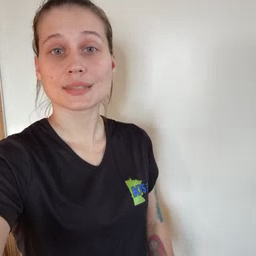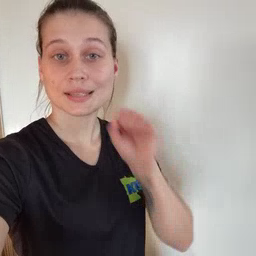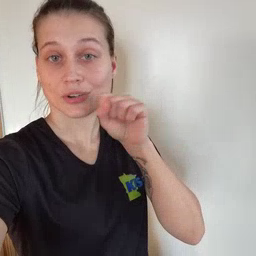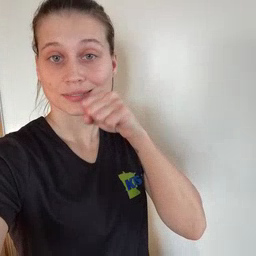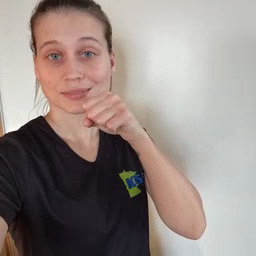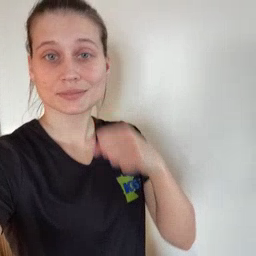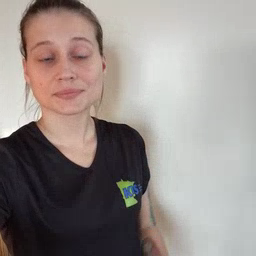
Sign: carrot